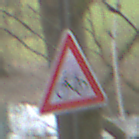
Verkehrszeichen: RadverkehrRechts
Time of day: MorningAfternoon
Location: Outdoor (Nature)
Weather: PartlyCloudy
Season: NotSpecified
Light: Natural